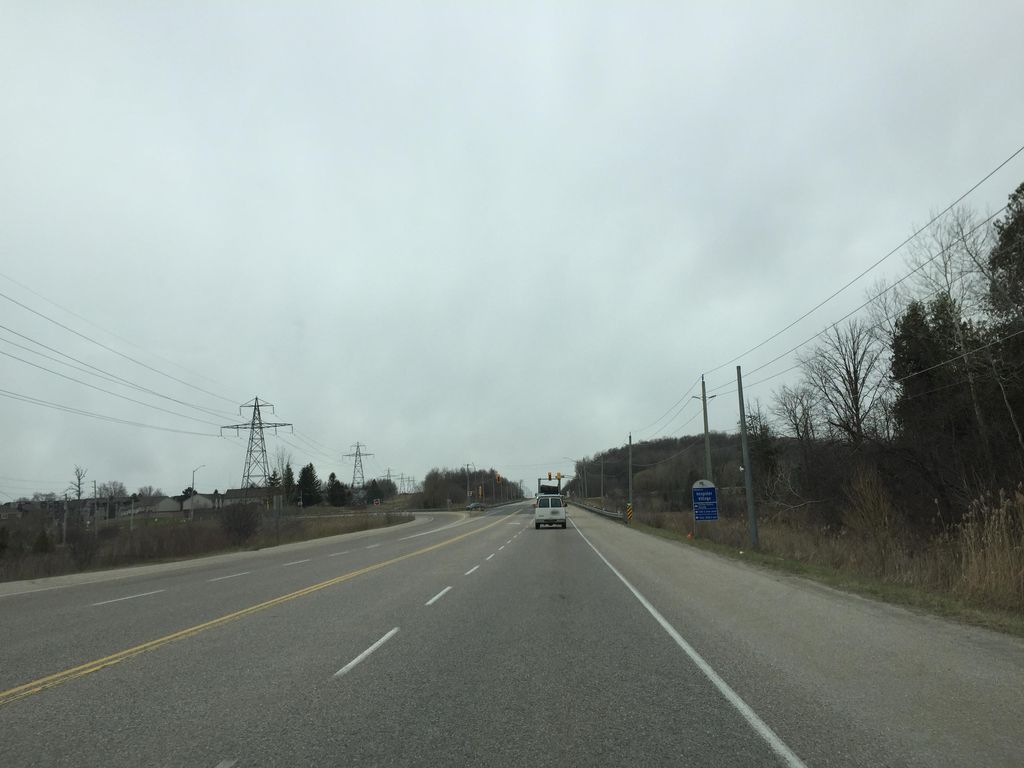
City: kitchener-waterloo